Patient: sex M, age 54
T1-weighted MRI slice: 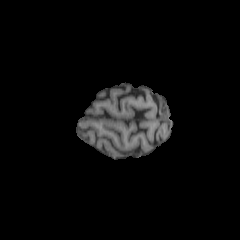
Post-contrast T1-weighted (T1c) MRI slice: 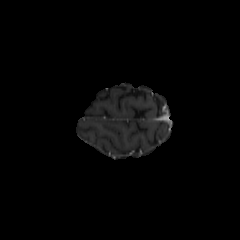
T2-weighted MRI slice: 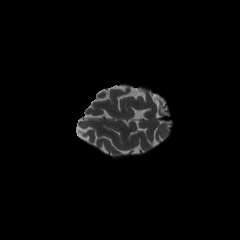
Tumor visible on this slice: no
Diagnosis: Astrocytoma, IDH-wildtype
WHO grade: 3